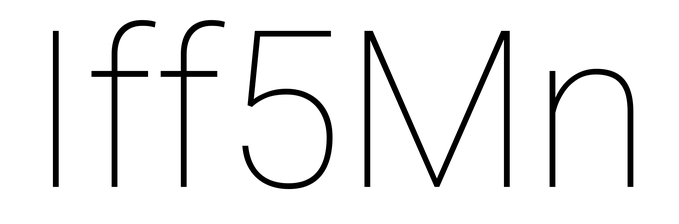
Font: Roboto_Thin